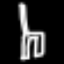
Label: chair